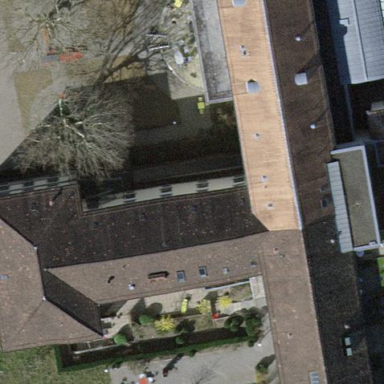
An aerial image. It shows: Photo of roof with pyramidal shape.